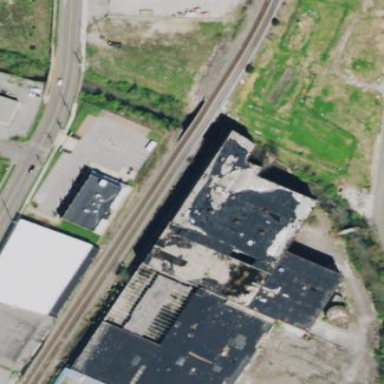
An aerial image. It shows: Historic factory building.